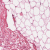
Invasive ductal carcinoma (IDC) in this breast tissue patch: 0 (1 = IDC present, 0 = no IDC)